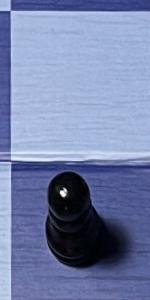
Label: Pawn_Black